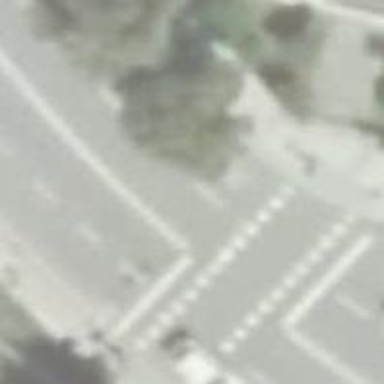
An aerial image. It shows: Road with traffic signals.